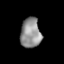
Tissue: lung
Cell type: Epithelial cells
Senescence score: 0.2243
Nuclear area (px): 595
Mean DAPI intensity: 144.534